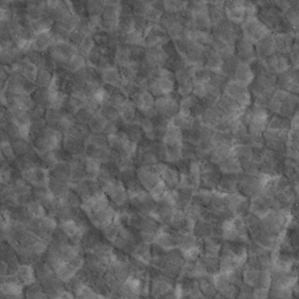
Label: non_frost